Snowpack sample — Buffalo Mountain, Silverthorne, Colorado, USA (1/25/25, 10:11 AM MST)
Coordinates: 39.6222, -106.1139
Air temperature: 22 °F
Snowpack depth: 110 cm
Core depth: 40 cm
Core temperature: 46.4 °F
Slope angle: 12°, slope face: 102°
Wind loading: high
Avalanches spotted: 0
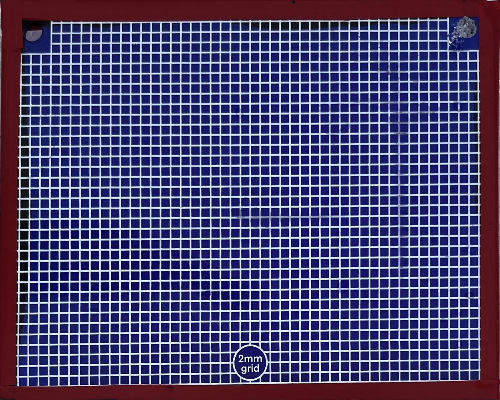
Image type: profile
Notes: No avalanches nearby, collected on the outskirts of a fire break 15 meters from the treeline, on way to Buffalo and Red Mountain